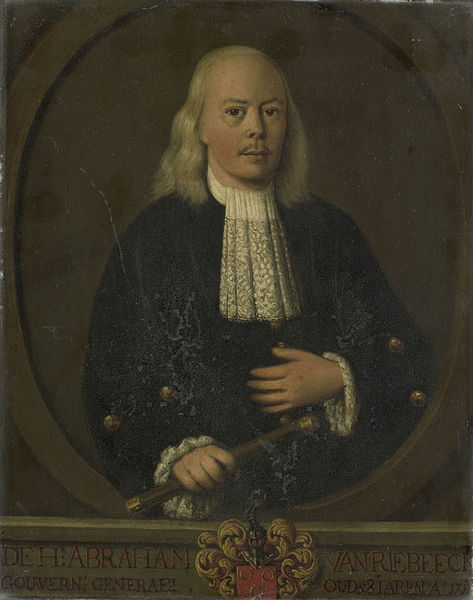
Titel: Abraham van Riebeeck (1653-1713). Gouverneur-generaal (1709-13)
Standort: Amsterdam
Institution: Rijksmuseum
Schlagwörter: blau, hand, mann, ausschnitt, mund, nase, schwarz, weiss, rot, schal, blond, augen, kragen, ärmel, bildnis, herr, hände, portrait, porträt, gold, haare, lange haare, mantel, spitzen, kinn, oval, schrift, stab, schnäuzer, halstuch, rüschen, knöpfe, medaillon, gestik, helm, wappen, mittelalter, general, priester, blickkontakt, wei?, brau, latz, abraham, schulterlang, riebeck